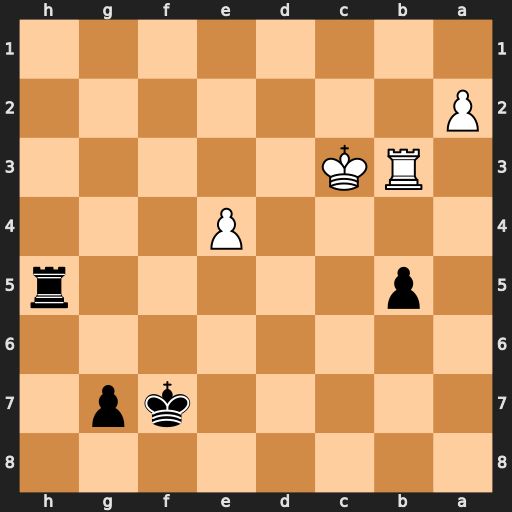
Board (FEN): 8/5kp1/8/1p5r/4P3/1RK5/P7/8
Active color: b
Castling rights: -
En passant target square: -
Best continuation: Rh3+ Kb4 Rxb3+